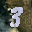
Label: 3